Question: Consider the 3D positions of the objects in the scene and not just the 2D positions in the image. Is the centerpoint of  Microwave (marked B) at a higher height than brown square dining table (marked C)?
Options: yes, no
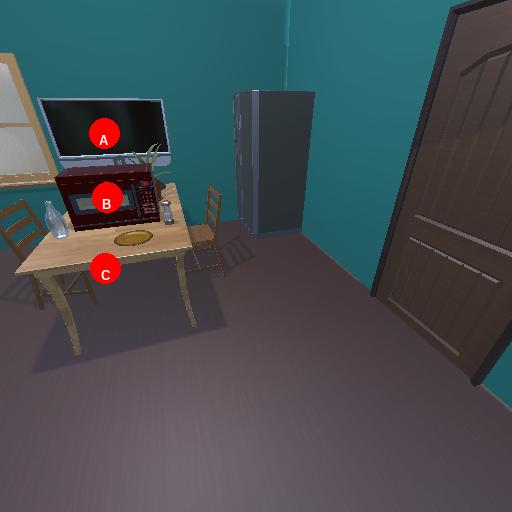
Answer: yes